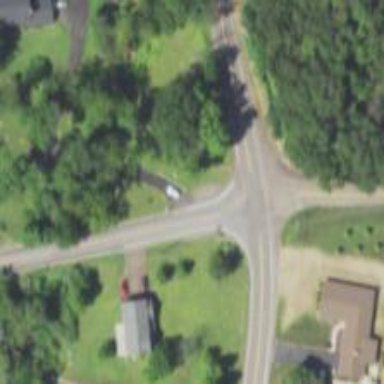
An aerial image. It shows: Driveway leading to service road.